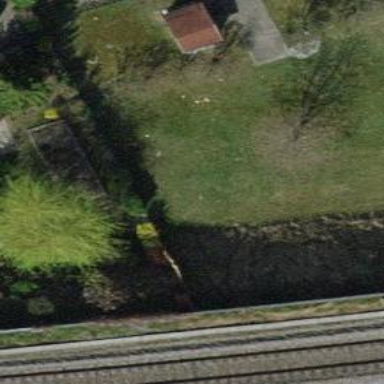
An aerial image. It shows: Hedge barrier.